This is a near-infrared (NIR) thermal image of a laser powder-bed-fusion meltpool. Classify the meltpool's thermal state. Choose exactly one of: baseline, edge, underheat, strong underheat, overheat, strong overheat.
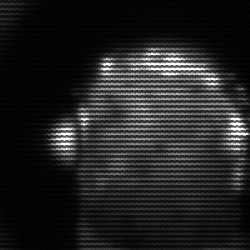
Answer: baseline